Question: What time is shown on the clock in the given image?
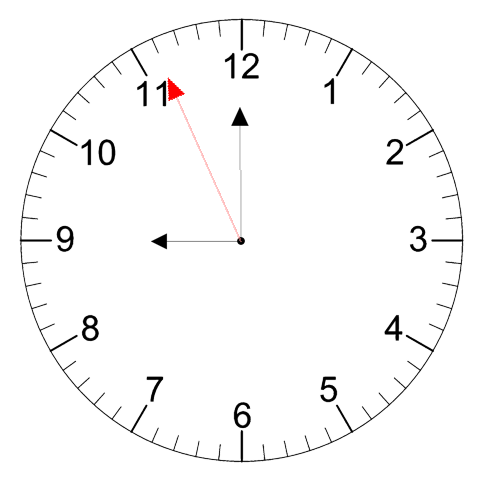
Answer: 08:59:56